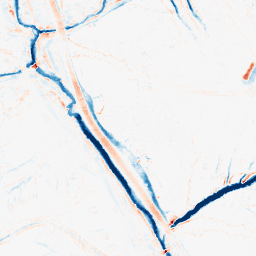
Category: morphological
Decomposition family: morphological
Decomposition parameters: operation: average
size: 5
Upsampling method: sinc_blackman
Upsampling parameters: scale: 8
kernel_size: 16
Upsampling scale: 8